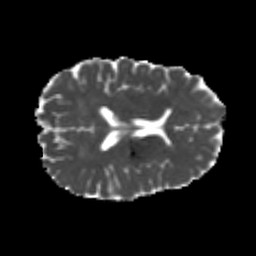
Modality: MD
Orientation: axial
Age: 22
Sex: female
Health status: healthy
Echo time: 0.074 s